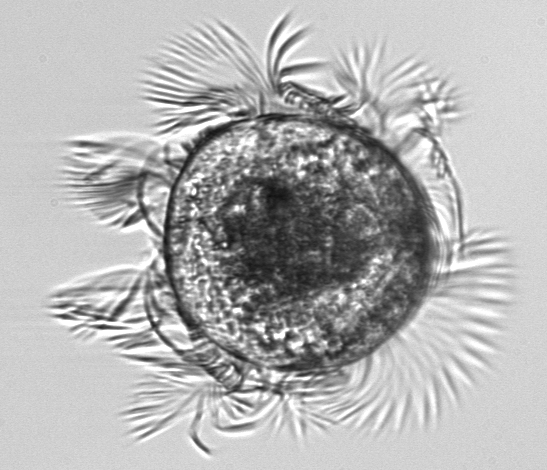
Label: Pelagostrobilidium